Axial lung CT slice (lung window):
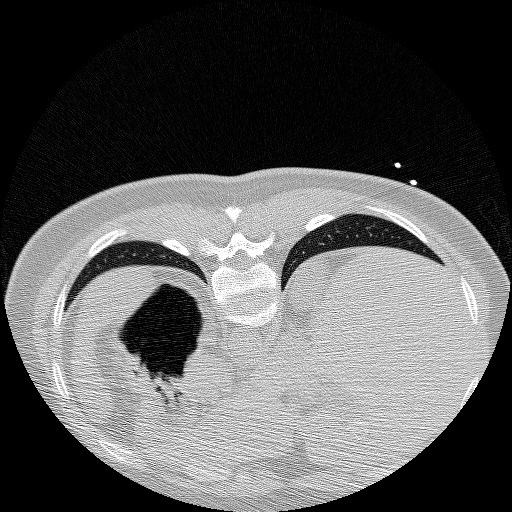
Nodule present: no